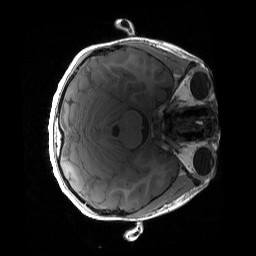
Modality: T1w
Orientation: axial
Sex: male
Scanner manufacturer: siemens
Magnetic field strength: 3 T
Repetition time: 1.9 s
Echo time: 0.00243 s